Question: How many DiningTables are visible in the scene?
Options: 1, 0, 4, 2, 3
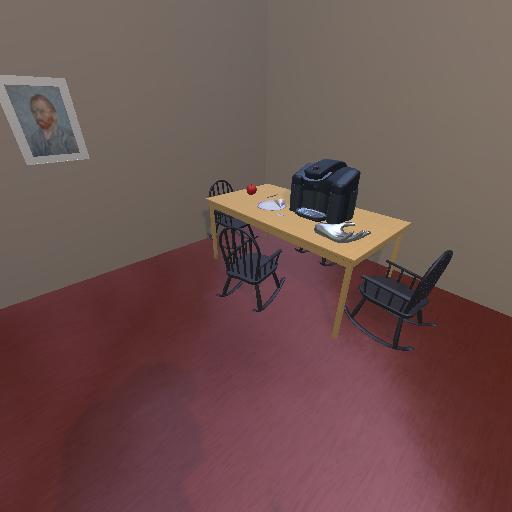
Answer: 1